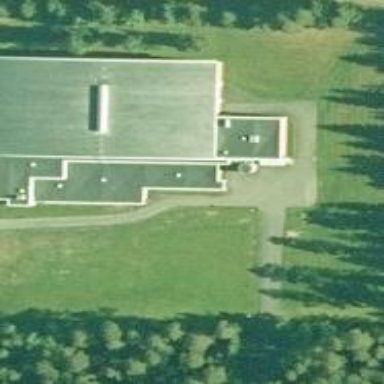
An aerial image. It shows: Minor distribution substation.